Question: StackOverflow!
I have a MS SQL database. The part of this database is presented at the next picture

I'm trying to make a complosable query, where I'm trying to find patients who had events with particular evEventKindID. For example, I want to find patients who have an event with (evEventKindtID == 1) and an event with (evEventKindID == 1).
'''
var query = from pt in db.tblPatient
select pt;
var list = query.ToList();// {1}
foreach (var limit in group.limits.Values)
{
if (limit.eventKind.Type == TypeOfEventKind.ekEvent)
{
query = from pt in query
where (pt.tblEvent.Count(j => j.evEventKindID == limit.eventKind.ID) > 0)
select pt;// {2}
list = query.ToList();
MessageBox.Show(query.Count().ToString());
}
}
'''
The problem is that every next iteration can return more elements than the previous. It counfuses me. How can query from query return more entities than the first query?
In SQL Server Profiler I've found the SQL queries, generated by ADO .NET EF. In the place {1}:
'''
SELECT
[Extent1].[ptID] AS [ptID],
[Extent1].[ptFullName] AS [ptFullName],
[Extent1].[ptHomeAddress] AS [ptHomeAddress],
[Extent1].[ptPhone] AS [ptPhone],
[Extent1].[ptBirthDate] AS [ptBirthDate],
[Extent1].[ptIsMale] AS [ptIsMale],
[Extent1].[ptUserID] AS [ptUserID],
[Extent1].[ptINN] AS [ptINN],
[Extent1].[ptSNILS] AS [ptSNILS]
FROM [dbo].[tblPatient] AS [Extent1]
'''
In the place {2} on the first iteration:
'''
exec sp_executesql N'SELECT
[Project1].[ptID] AS [ptID],
[Project1].[ptFullName] AS [ptFullName],
[Project1].[ptHomeAddress] AS [ptHomeAddress],
[Project1].[ptPhone] AS [ptPhone],
[Project1].[ptBirthDate] AS [ptBirthDate],
[Project1].[ptIsMale] AS [ptIsMale],
[Project1].[ptUserID] AS [ptUserID],
[Project1].[ptINN] AS [ptINN],
[Project1].[ptSNILS] AS [ptSNILS]
FROM ( SELECT
[Extent1].[ptID] AS [ptID],
[Extent1].[ptFullName] AS [ptFullName],
[Extent1].[ptHomeAddress] AS [ptHomeAddress],
[Extent1].[ptPhone] AS [ptPhone],
[Extent1].[ptBirthDate] AS [ptBirthDate],
[Extent1].[ptIsMale] AS [ptIsMale],
[Extent1].[ptUserID] AS [ptUserID],
[Extent1].[ptINN] AS [ptINN],
[Extent1].[ptSNILS] AS [ptSNILS],
(SELECT
COUNT(1) AS [A1]
FROM [dbo].[tblEvent] AS [Extent2]
WHERE ([Extent1].[ptID] = [Extent2].[evPatientID]) AND ([Extent2].[evEventKindID] = @p__linq__0)) AS [C1]
FROM [dbo].[tblPatient] AS [Extent1]
) AS [Project1]
WHERE [Project1].[C1] > 0',N'@p__linq__0 int',@p__linq__0=29
'''
And in the place {2} on the second iteration:
'''
exec sp_executesql N'SELECT
[Project2].[ptID] AS [ptID],
[Project2].[ptFullName] AS [ptFullName],
[Project2].[ptHomeAddress] AS [ptHomeAddress],
[Project2].[ptPhone] AS [ptPhone],
[Project2].[ptBirthDate] AS [ptBirthDate],
[Project2].[ptIsMale] AS [ptIsMale],
[Project2].[ptUserID] AS [ptUserID],
[Project2].[ptINN] AS [ptINN],
[Project2].[ptSNILS] AS [ptSNILS]
FROM ( SELECT
[Project1].[ptID] AS [ptID],
[Project1].[ptFullName] AS [ptFullName],
[Project1].[ptHomeAddress] AS [ptHomeAddress],
[Project1].[ptPhone] AS [ptPhone],
[Project1].[ptBirthDate] AS [ptBirthDate],
[Project1].[ptIsMale] AS [ptIsMale],
[Project1].[ptUserID] AS [ptUserID],
[Project1].[ptINN] AS [ptINN],
[Project1].[ptSNILS] AS [ptSNILS],
(SELECT
COUNT(1) AS [A1]
FROM [dbo].[tblEvent] AS [Extent3]
WHERE ([Project1].[ptID] = [Extent3].[evPatientID]) AND ([Extent3].[evEventKindID] = @p__linq__1)) AS [C1]
FROM ( SELECT
[Extent1].[ptID] AS [ptID],
[Extent1].[ptFullName] AS [ptFullName],
[Extent1].[ptHomeAddress] AS [ptHomeAddress],
[Extent1].[ptPhone] AS [ptPhone],
[Extent1].[ptBirthDate] AS [ptBirthDate],
[Extent1].[ptIsMale] AS [ptIsMale],
[Extent1].[ptUserID] AS [ptUserID],
[Extent1].[ptINN] AS [ptINN],
[Extent1].[ptSNILS] AS [ptSNILS],
(SELECT
COUNT(1) AS [A1]
FROM [dbo].[tblEvent] AS [Extent2]
WHERE ([Extent1].[ptID] = [Extent2].[evPatientID]) AND ([Extent2].[evEventKindID] = @p__linq__0)) AS [C1]
FROM [dbo].[tblPatient] AS [Extent1]
) AS [Project1]
WHERE [Project1].[C1] > 0
) AS [Project2]
WHERE [Project2].[C1] > 0',N'@p__linq__0 int,@p__linq__1 int',@p__linq__0=31,@p__linq__1=31
'''
What do you think about this problem?
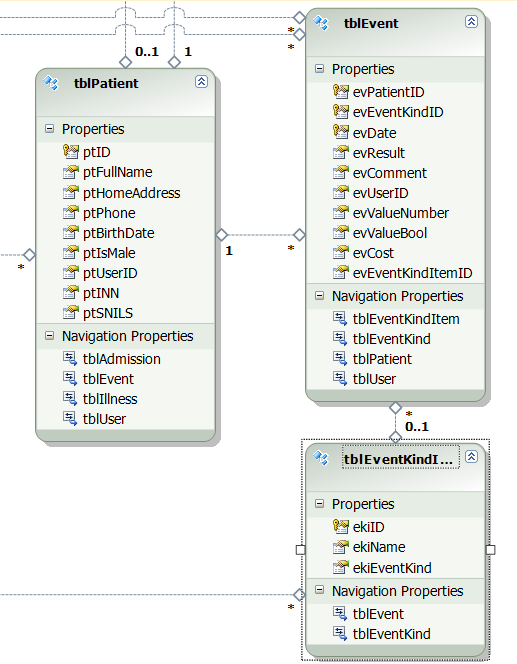
Answer: This is a common confusion with 'foreach'. Queries that refer to variables get their parameter values when the query is executed, not when the parameter is bound. So you can have
'''
int orderId = 1;
var query = from o in context.Orders where o.Id == orderId;
orderId = 2;
MessageBox.Show(query.Single().Id.ToString()); // shows that order 2 was retrieved
'''
In your case, your 'foreach' loop has variable 'limit'. You refer to it multiple times, but those multiple references all see the same value. Which is why you see
'''
N'@p__linq__0 int,@p__linq__1 int',@p__linq__0=31,@p__linq__1=31
'''
Both parameters have the value 31, the 29 from the first iteration is gone.
The easiest way around this is to create a new variable each time:
'''
foreach (var limit in group.limits.Values)
{
var locallimit = limit;
// refer to locallimit in your query, not to limit
}
'''